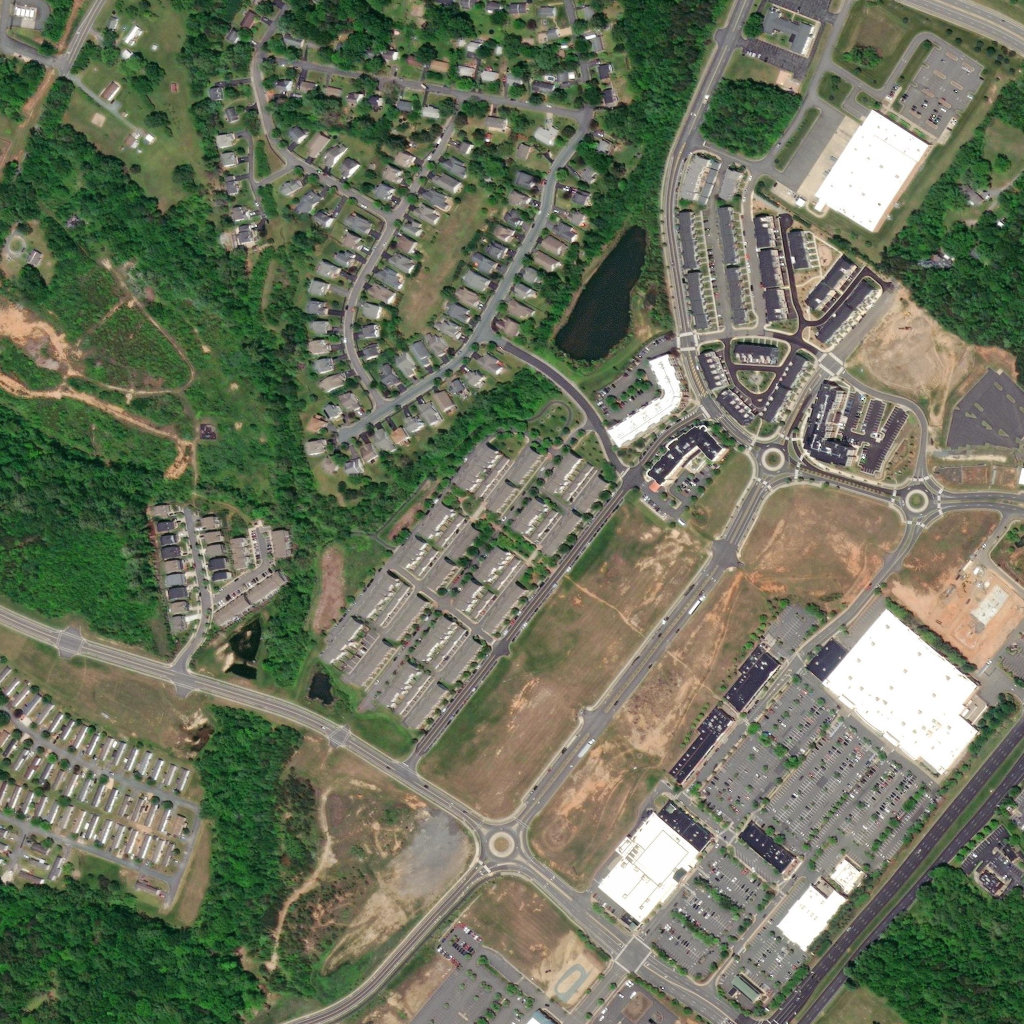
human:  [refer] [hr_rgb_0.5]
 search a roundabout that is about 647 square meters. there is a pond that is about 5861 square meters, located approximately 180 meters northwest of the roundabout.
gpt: <box>[[73, 43, 76, 46, 0]]</box>